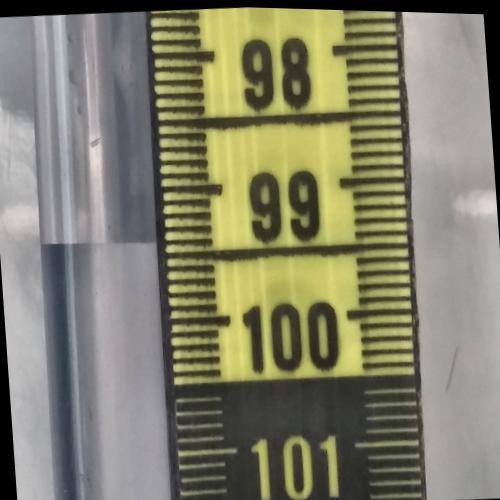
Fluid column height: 99.4 cm